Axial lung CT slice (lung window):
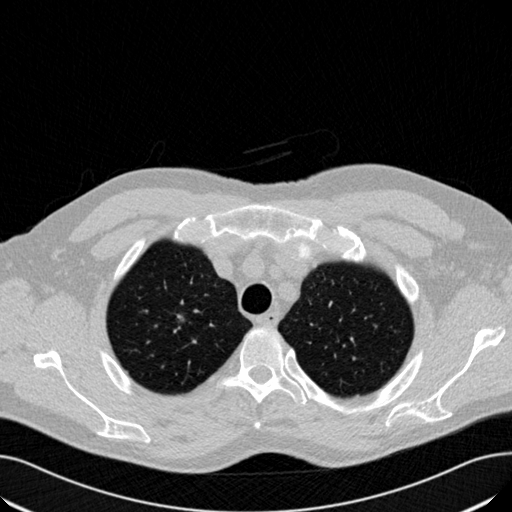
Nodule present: yes
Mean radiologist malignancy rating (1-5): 2.667